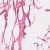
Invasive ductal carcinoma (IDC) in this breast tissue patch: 0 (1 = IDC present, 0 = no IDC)